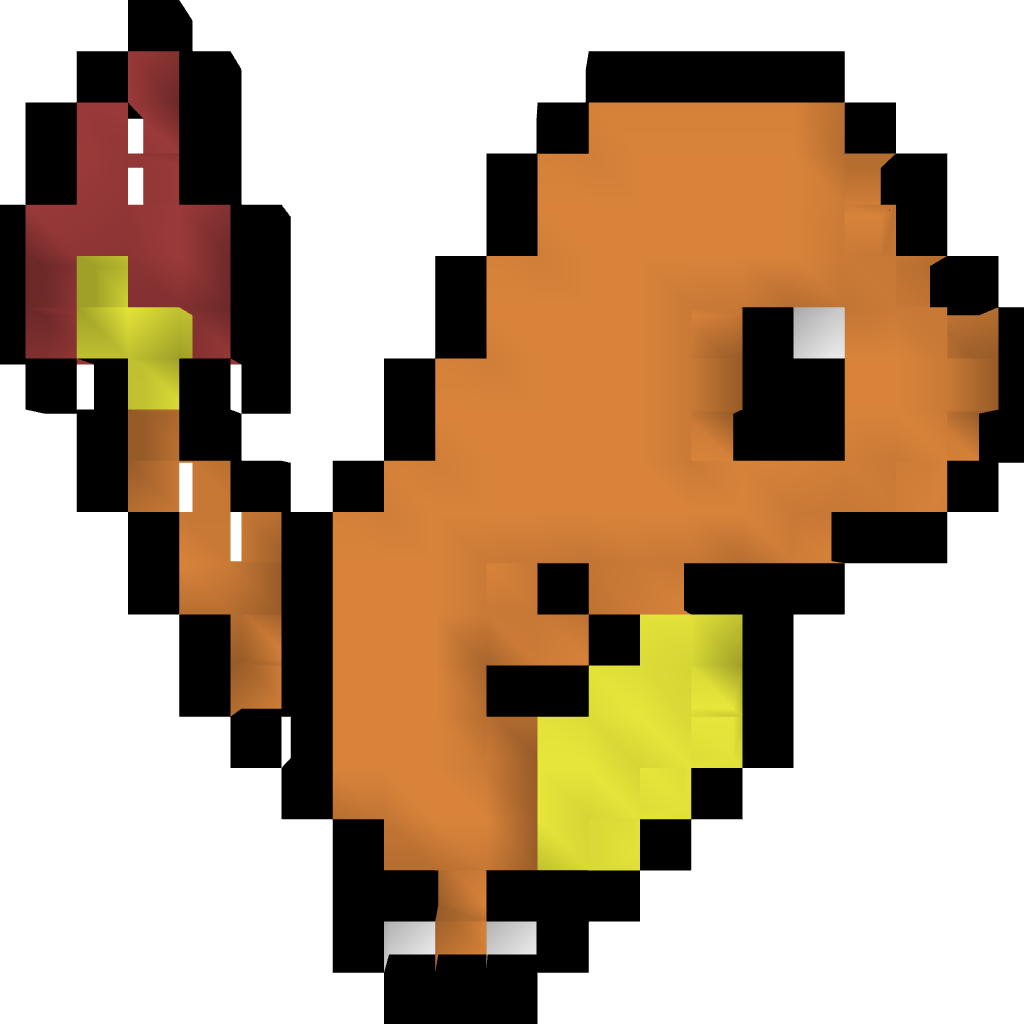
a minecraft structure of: Pokemon! bad low quality